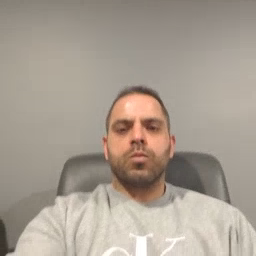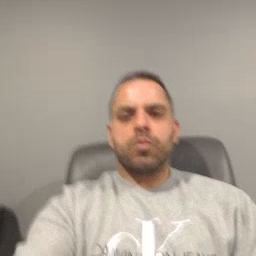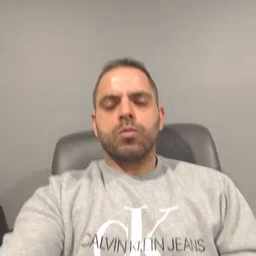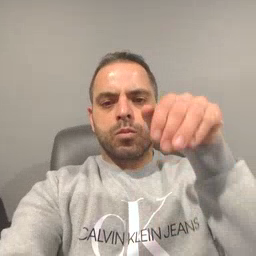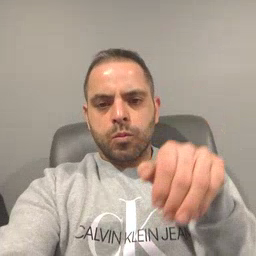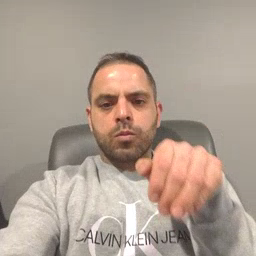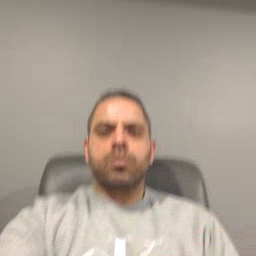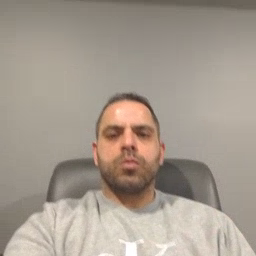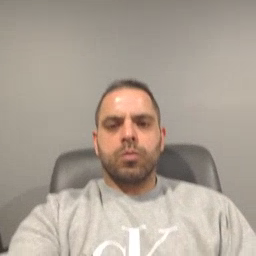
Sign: night